Question: In laravel 5.8 project I am trying to use JQuery AJAX function to send a get request to one of project routes url the status of response is 200 which means that the request executed successfully but every time the function return the current view HTML in response
I tried to remove all the code in my php function and return only a JSON response but still getting HTML I also tried to change data type to JSON or text and setting cache to false but the response still the same I even tried to comment all the function the route requesting and the same response always come out
I also tried many other solutions offered here or on other sites but no way to solve it
Here is my controller function that the route requesting:
'''
public function seen()
{
$user = User::find(Auth::user()->id);
$notifications = $user->notification;
foreach($notifications as $notification){
$notification->seen = 1;
$notification->save();
}
return response()->json(['status' => 'seen']);
}
'''
Here is the function route:
'''
Route::get('/seen', 'CustomAuth\AuthController@seen')->middleware('authUser');
'''
And finally the AJAX function:
'''
function seen(){
let url = '/seen';
$.ajax({
type: 'GET',
url: url,
success: function (data) {
console.log(data);
},
error: function (data) {
console.log(data);
}
});
}
'''
Response I get when i set contenType to text:

I expect that I would get a JSON response that I am try to return within the function but I suppose that the request do not reach the function and the problem is within the ajax request
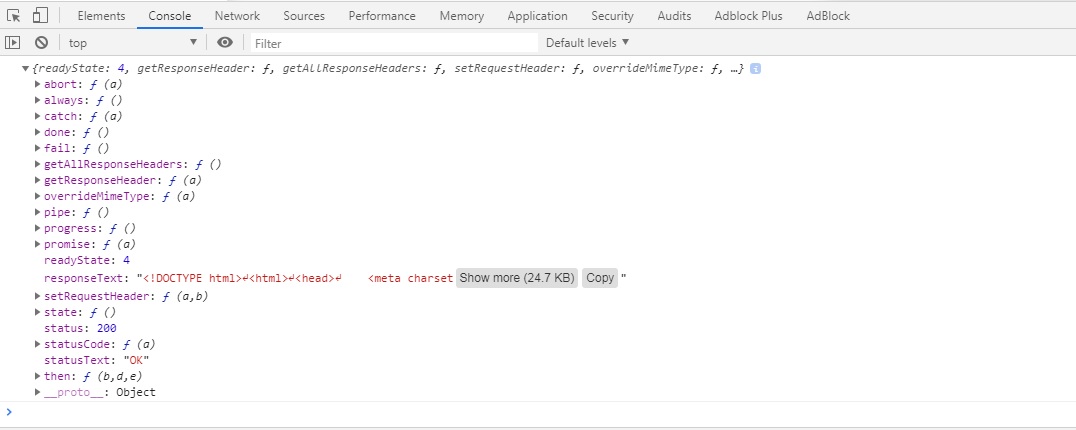
Answer: Try removing the middleware from your response.